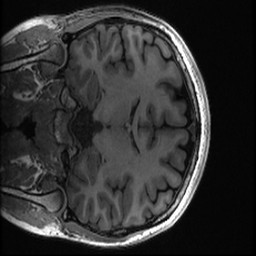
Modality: T1w
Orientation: coronal